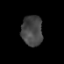
Tissue: prostate
Cell type: Epithelial cells
Senescence score: 0.3601
Nuclear area (px): 626
Mean DAPI intensity: 68.968